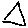
Label: triangle